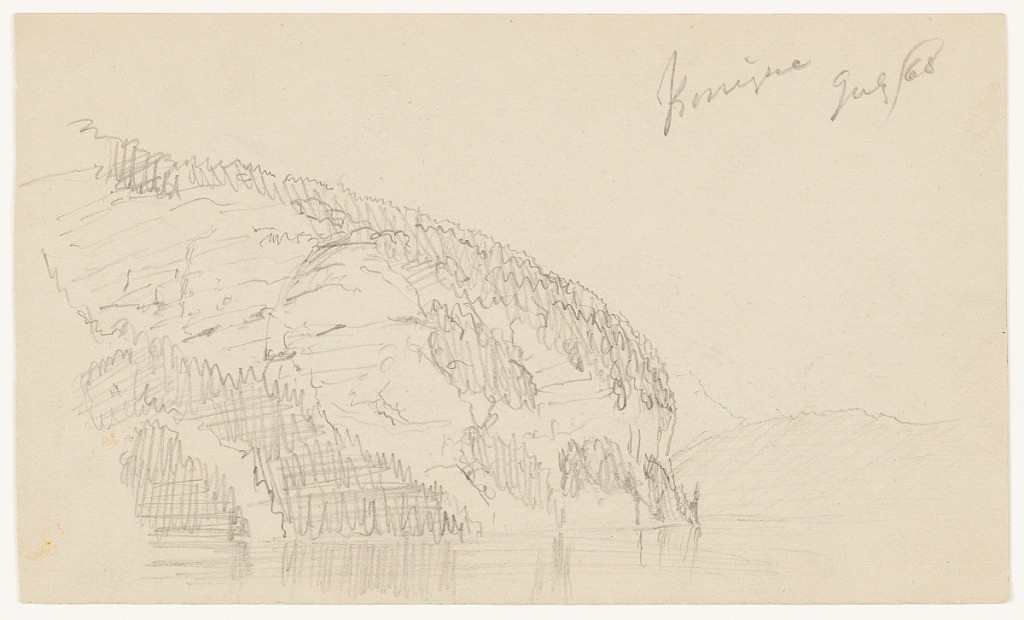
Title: Mountainside
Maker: Frederic Edwin Church, American, 1826–1900
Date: July 1868
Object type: drawing
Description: Verso: Wheel and Brake